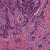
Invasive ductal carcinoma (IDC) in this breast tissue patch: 1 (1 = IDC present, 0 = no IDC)